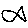
Label: fish